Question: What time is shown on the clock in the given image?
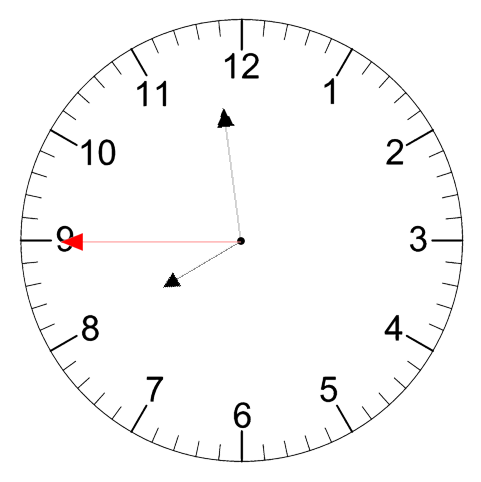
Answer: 07:58:45